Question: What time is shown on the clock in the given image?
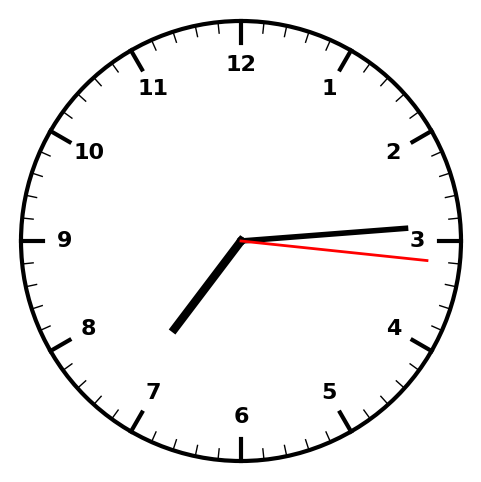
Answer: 07:14:16